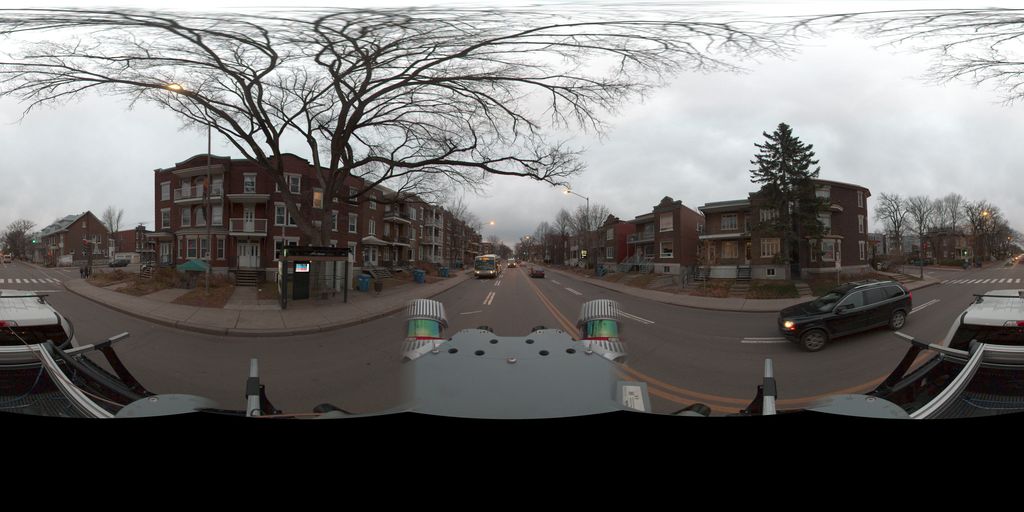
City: quebec_city